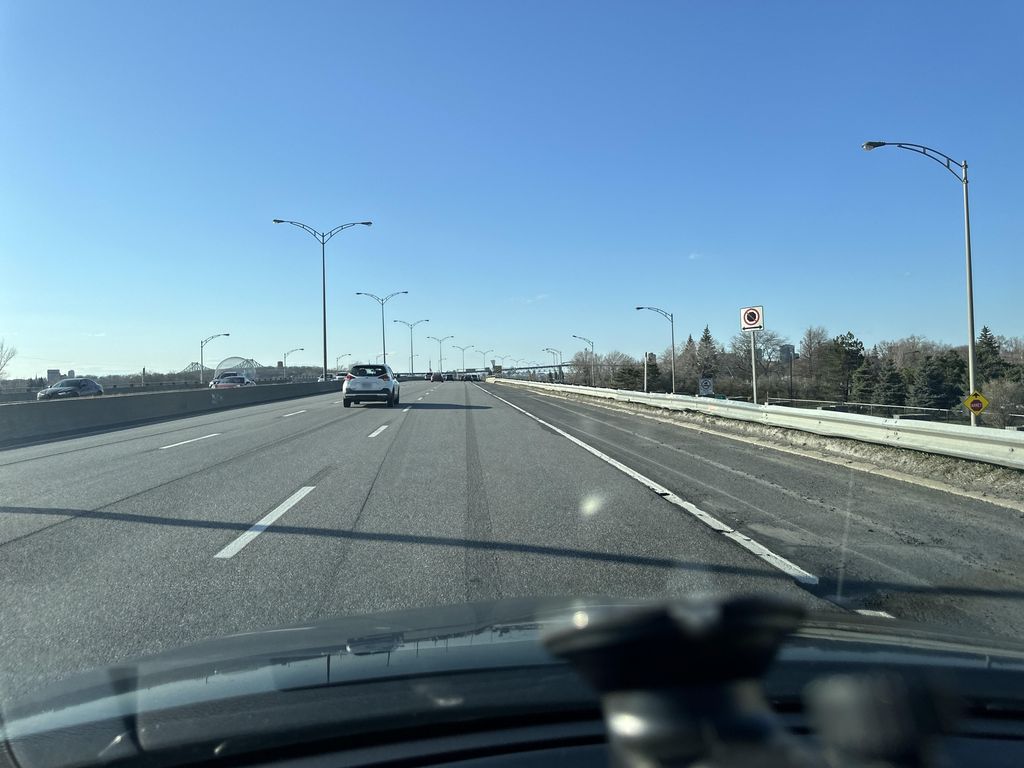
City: montreal